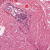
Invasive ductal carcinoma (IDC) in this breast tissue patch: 0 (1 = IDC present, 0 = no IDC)